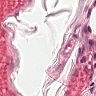
Metastatic tissue present: no